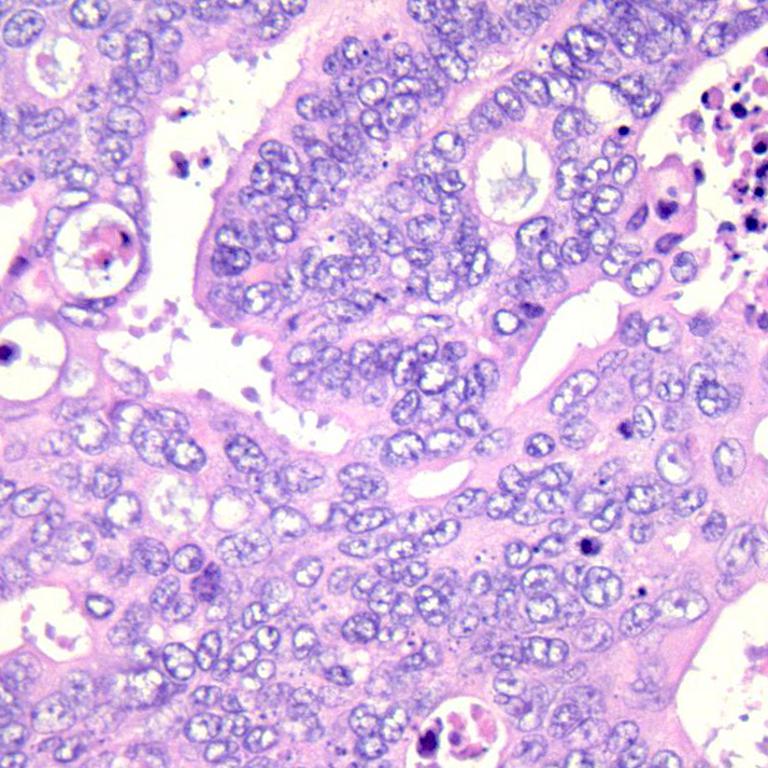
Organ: colon
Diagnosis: adenocarcinomas